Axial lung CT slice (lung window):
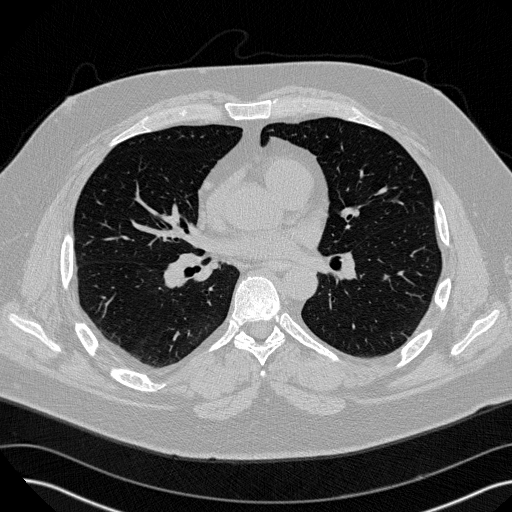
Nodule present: yes
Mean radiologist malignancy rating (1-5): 2.5